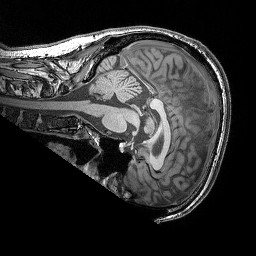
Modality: T1w
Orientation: sagittal
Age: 49
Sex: male
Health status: ill
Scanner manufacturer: siemens
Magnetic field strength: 3 T
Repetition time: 1.75 s
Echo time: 0.00418 s